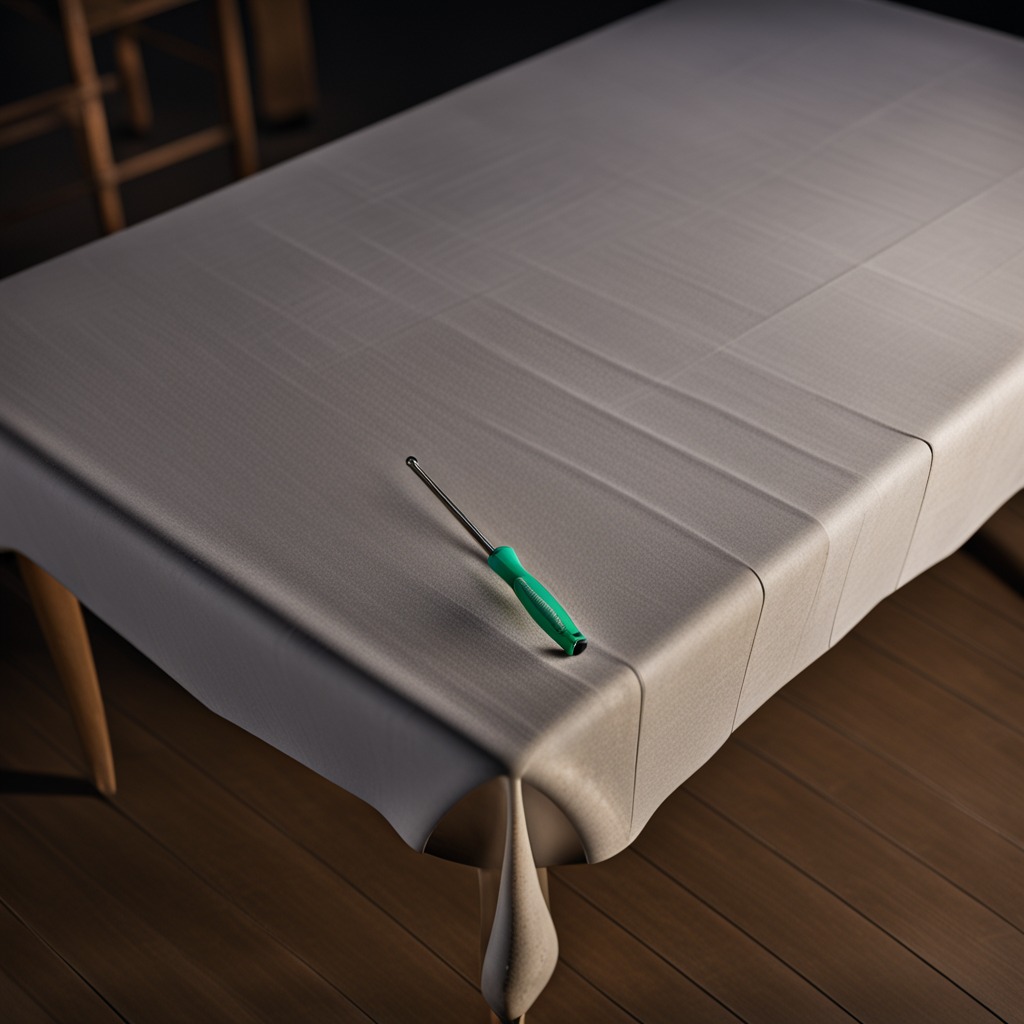
A screwdriver is lying on the wooden table.